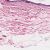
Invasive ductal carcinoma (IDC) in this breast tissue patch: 0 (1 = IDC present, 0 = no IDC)